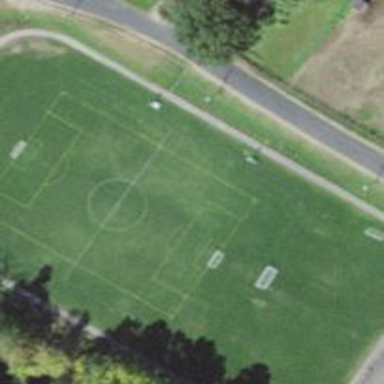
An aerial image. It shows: Recreation ground.